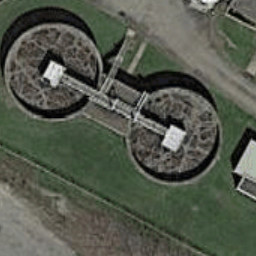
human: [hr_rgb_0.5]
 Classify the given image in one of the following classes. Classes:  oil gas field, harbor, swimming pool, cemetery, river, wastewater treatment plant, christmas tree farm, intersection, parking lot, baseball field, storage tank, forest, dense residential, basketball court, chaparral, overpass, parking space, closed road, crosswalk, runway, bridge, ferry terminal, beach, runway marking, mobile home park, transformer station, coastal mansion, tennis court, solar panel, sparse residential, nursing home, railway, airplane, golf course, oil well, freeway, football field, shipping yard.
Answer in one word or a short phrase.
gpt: wastewater treatment plant